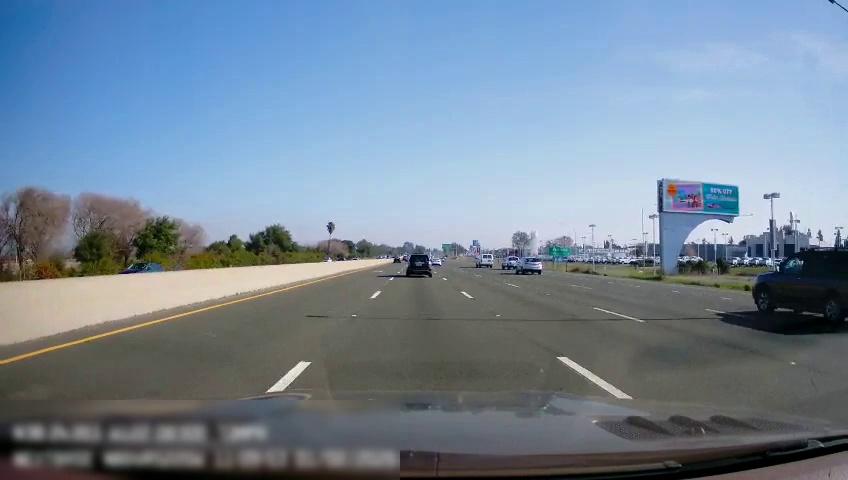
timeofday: Day
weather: Sunny
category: Drivable Space
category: Drivable Space
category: Vehicles | Car
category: Vehicles | SUV
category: Vehicles | SUV
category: Vehicles | Truck
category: Vehicles | SUV
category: Vehicles | Van
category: Vehicles | Car
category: Vehicles | Car
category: Lanes | Alternate Lane
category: Lanes | Current Lane
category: Lanes | Current Lane
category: Lanes | Alternate Lane
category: Lanes | Alternate Lane
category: Lanes | Alternate Lane
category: Lanes | Alternate Lane
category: Traffic | Signs
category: Traffic | Signs
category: Traffic | Signs